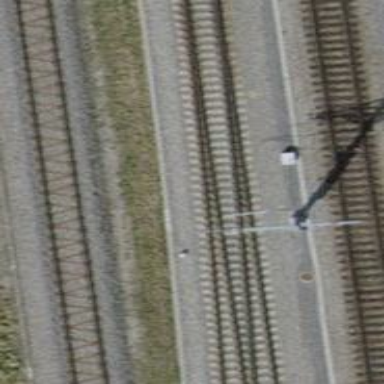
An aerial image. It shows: Solitary milestone along the railway.